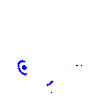
Particle: pion